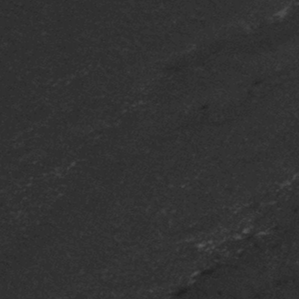
Label: frost